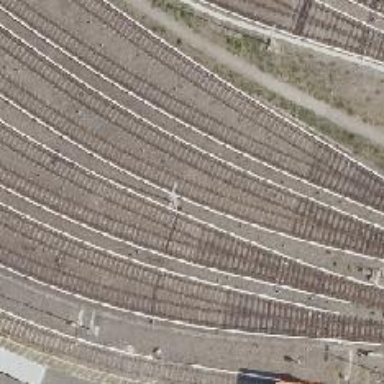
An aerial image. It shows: Yard area with electrified bottom rail.